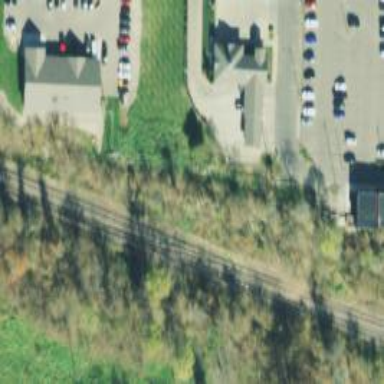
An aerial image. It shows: Railway siding for service.